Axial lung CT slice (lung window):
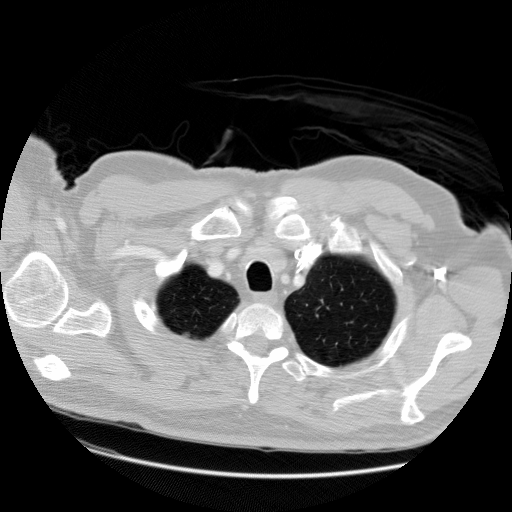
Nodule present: no